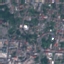
Land use / land cover: Residential